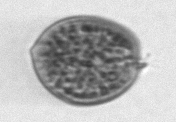
Label: Prorocentrum